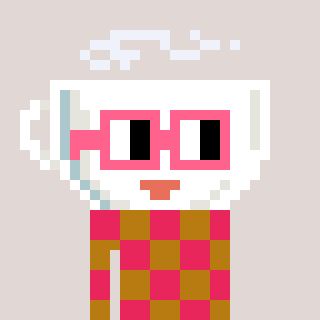
a pixel art character with square pink glasses, a mug-shaped head and a gold-colored body on a warm background